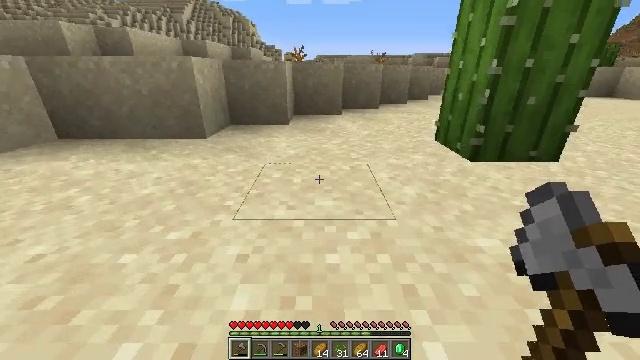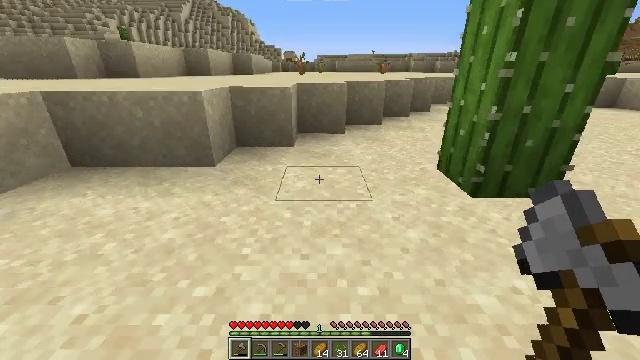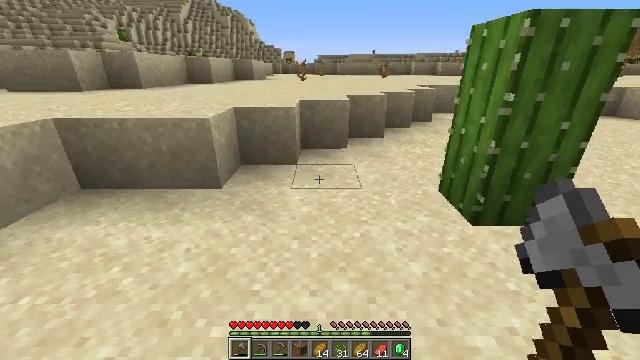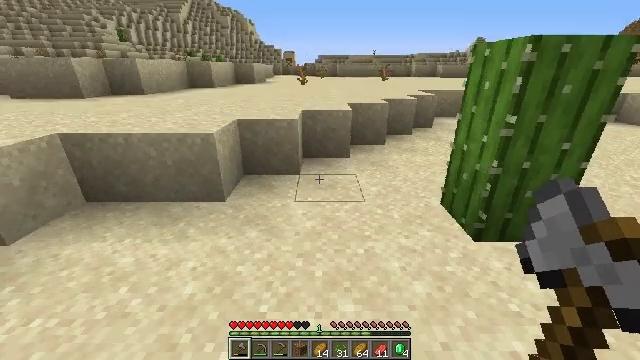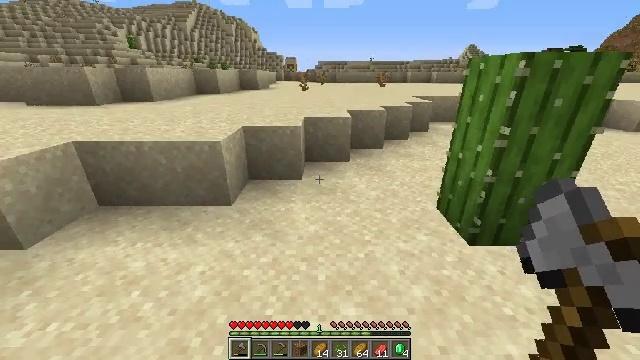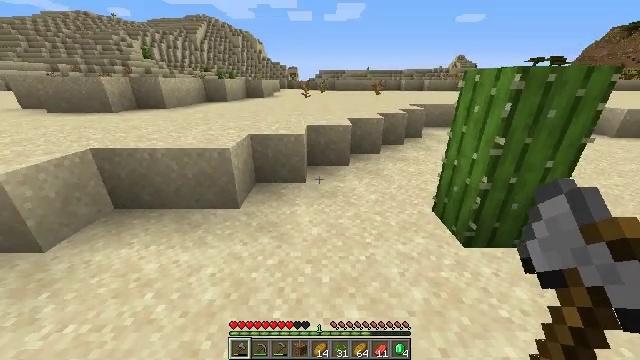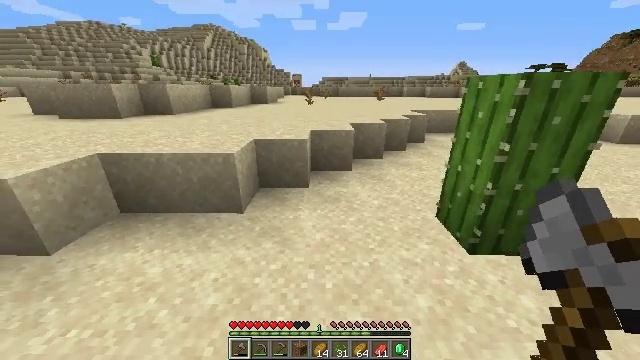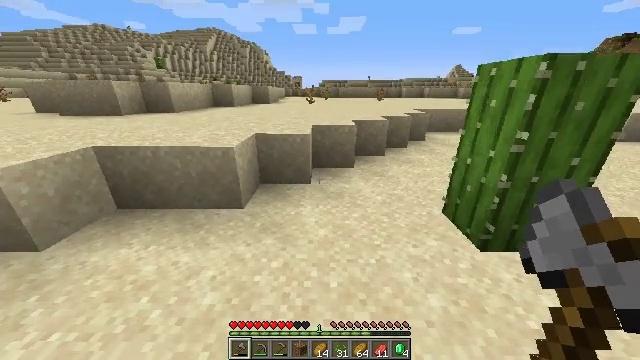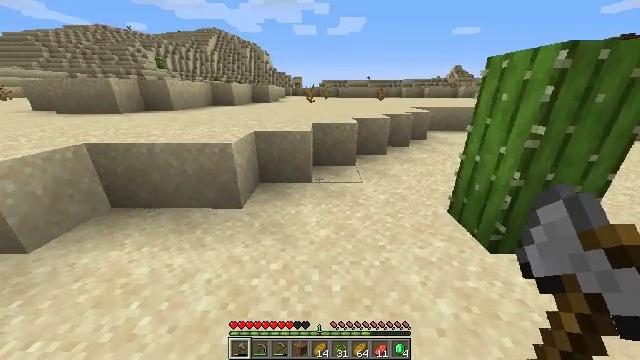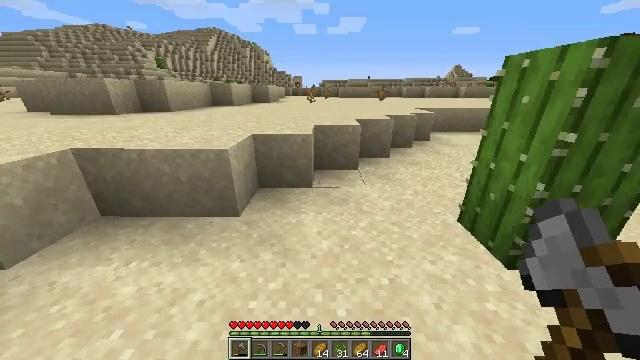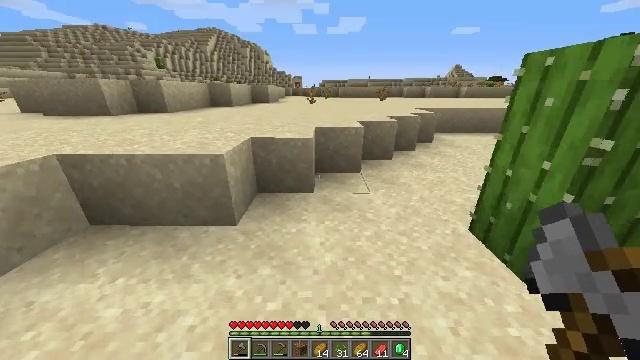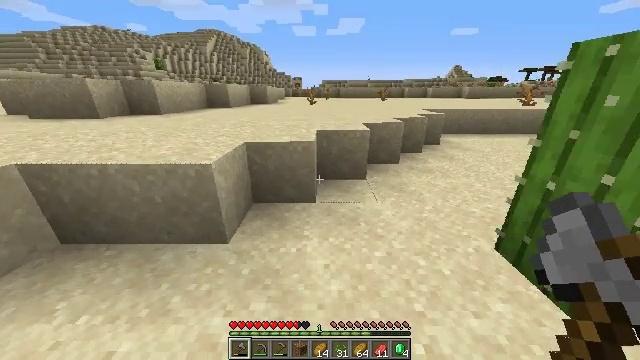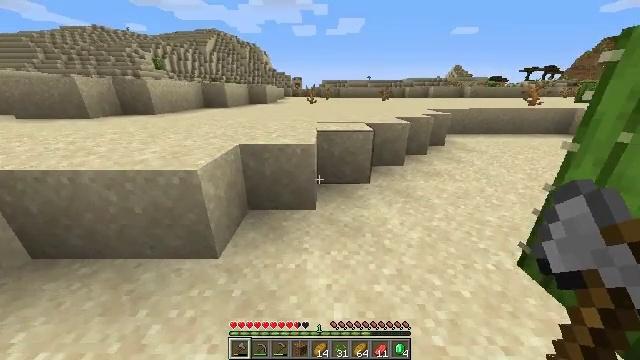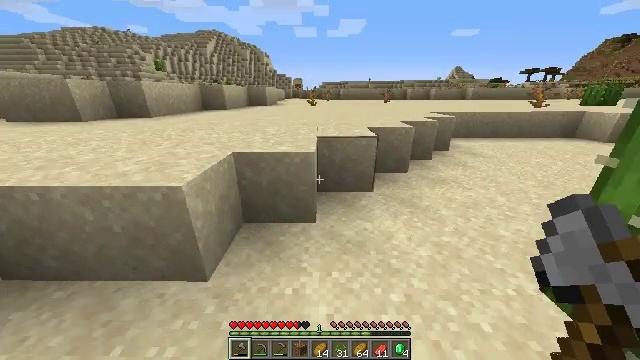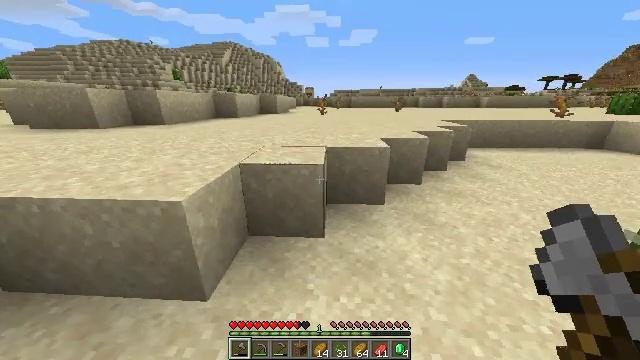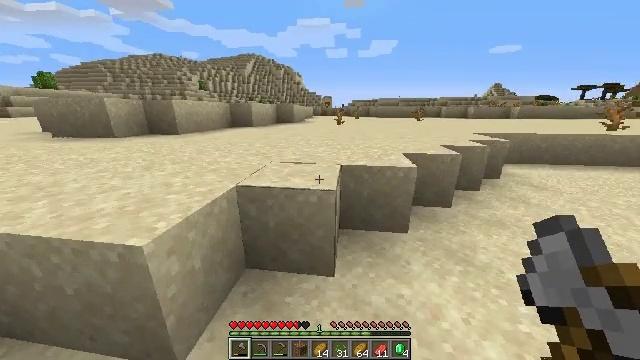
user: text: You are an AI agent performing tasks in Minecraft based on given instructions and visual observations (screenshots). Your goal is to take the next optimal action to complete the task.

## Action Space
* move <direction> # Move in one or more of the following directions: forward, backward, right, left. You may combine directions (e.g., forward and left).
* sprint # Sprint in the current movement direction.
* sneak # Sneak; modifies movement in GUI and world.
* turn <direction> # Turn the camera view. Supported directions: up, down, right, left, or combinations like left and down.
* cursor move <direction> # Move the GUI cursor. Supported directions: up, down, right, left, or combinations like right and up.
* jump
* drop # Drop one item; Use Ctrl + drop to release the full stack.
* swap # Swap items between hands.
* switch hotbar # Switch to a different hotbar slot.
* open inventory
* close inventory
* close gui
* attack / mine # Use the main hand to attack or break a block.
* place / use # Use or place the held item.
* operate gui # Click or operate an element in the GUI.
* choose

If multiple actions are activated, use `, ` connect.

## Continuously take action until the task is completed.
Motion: motion action
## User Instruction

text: Break the orange terracotta for materials.
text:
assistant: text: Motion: move forward, sprint, jump
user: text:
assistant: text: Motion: move forward, sprint, jump
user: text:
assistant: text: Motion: move forward, sprint, jump
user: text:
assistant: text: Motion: move forward, sprint, jump
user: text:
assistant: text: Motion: move forward, sprint, jump
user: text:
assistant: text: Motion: move forward, sprint, turn up, jump
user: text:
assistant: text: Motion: move forward, sprint
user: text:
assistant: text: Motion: move forward, sprint
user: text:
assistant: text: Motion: move forward, sprint
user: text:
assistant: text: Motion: move forward, sprint
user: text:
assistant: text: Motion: move forward, sprint
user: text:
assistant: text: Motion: move forward, sprint
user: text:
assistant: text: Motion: move forward, sprint
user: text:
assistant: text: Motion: move forward, sprint, turn left and up
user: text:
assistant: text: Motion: move forward, sprint, turn left and up
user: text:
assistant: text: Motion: move forward, sprint, turn left and up
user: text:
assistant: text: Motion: move forward, sprint
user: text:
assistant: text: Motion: move forward, sprint
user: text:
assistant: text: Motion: move forward, sprint
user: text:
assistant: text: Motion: move forward, sprint, jump
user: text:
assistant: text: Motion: move forward, sprint, jump
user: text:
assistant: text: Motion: move forward, sprint, jump
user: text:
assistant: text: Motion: move forward, sprint, jump
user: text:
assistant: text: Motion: move forward, sprint, jump
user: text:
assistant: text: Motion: move forward, sprint, jump
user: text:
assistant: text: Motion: move forward, sprint, jump
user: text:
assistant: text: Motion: move forward, sprint, jump
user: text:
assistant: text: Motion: move forward, sprint, jump
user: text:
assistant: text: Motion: move forward, sprint, jump
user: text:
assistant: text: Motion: move forward, sprint, turn right and down, jump